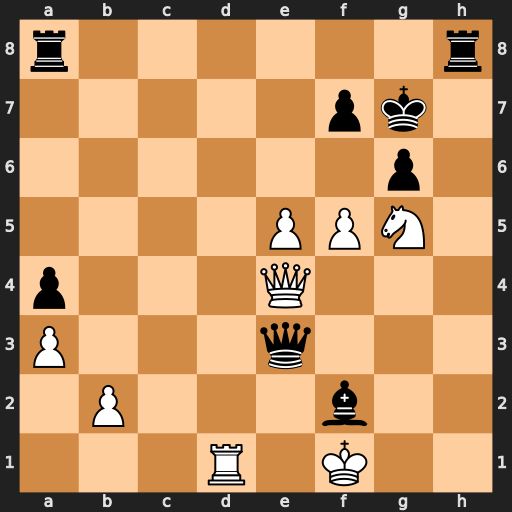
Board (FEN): r6r/5pk1/6p1/4PPN1/p3Q3/P3q3/1P3b2/3R1K2
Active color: w
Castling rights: -
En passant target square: -
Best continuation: f6+ Kh6 Nxf7+ Kh5 Qxe3 Bxe3 Nxh8